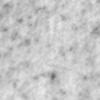
Label: no_change